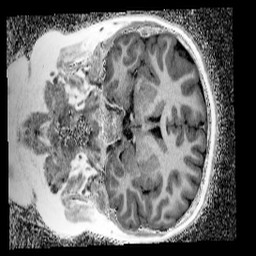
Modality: UNIT1_denoised
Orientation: coronal
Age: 9
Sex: male
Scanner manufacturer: siemens
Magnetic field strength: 3 T
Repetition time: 4 s
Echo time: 0.00299 s